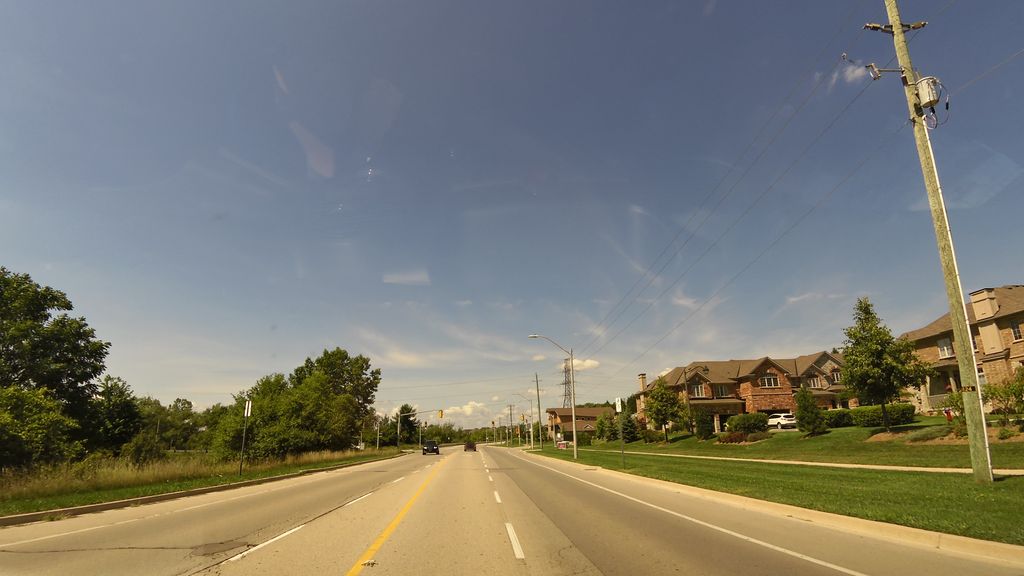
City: hamilton